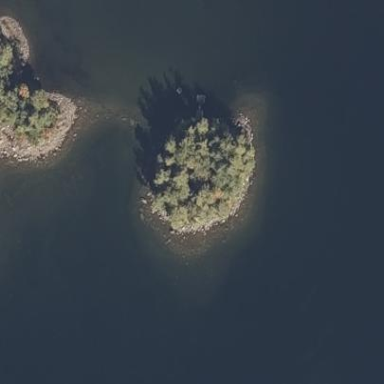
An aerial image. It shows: Islet.